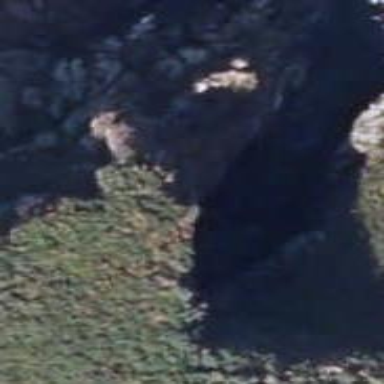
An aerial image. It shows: Cliff in nature.